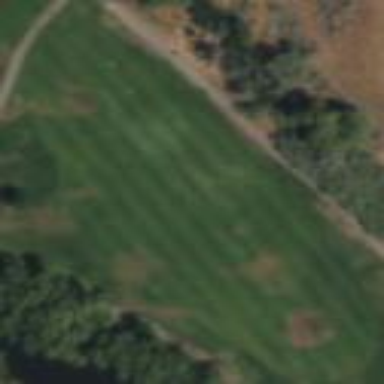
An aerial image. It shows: Grassy area designated as golf fairway.